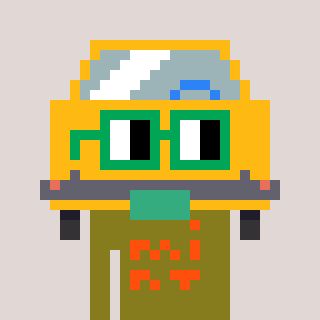
a pixel art character with square green glasses, a taxi-shaped head and a gunk-colored body on a warm background